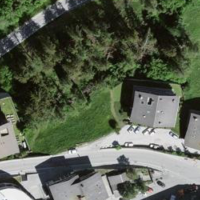
EUNIS habitat code: 54
Species observed at this site:
Nucifraga caryocatactes
Periparus ater